Question: What is the image of?
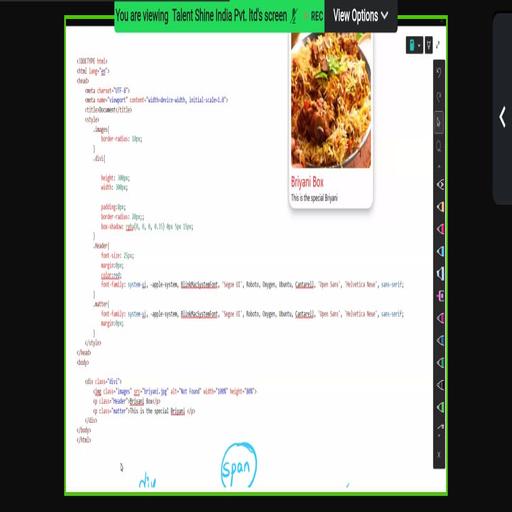
Answer: A food dish